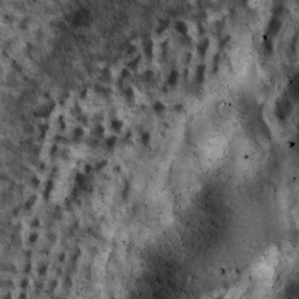
Label: non_frost